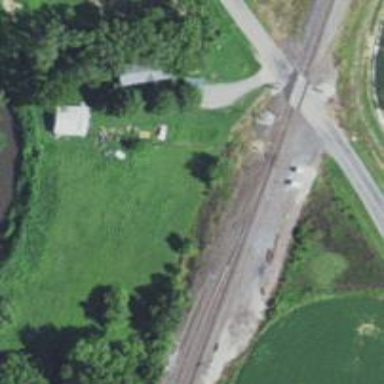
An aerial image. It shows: Railway spur junction.